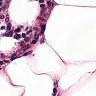
Metastatic tissue present: no